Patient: sex M, age 60
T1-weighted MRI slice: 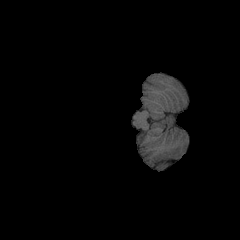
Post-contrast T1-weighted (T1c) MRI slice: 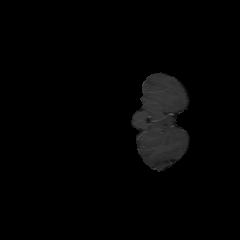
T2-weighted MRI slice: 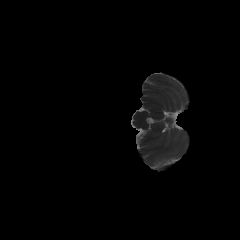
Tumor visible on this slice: no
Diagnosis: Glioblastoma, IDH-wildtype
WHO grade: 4